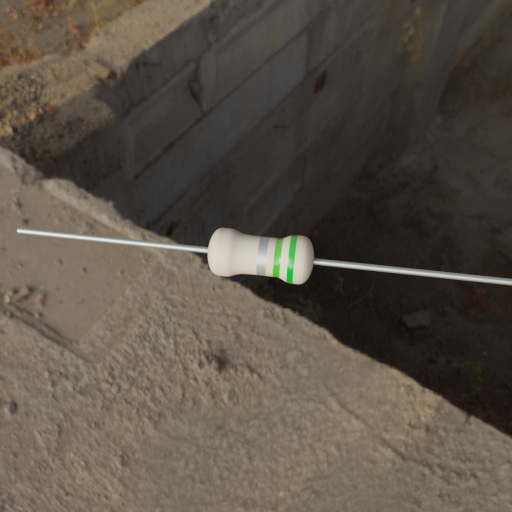
Resistor colour bands (in order): silver, green, green